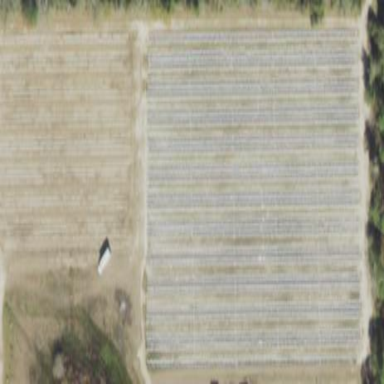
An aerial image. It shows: Plant nursery cultivating trees.